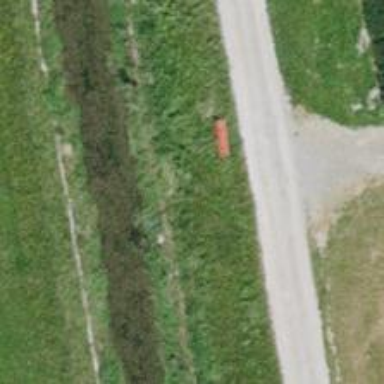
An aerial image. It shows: Red bench.